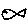
Label: fish